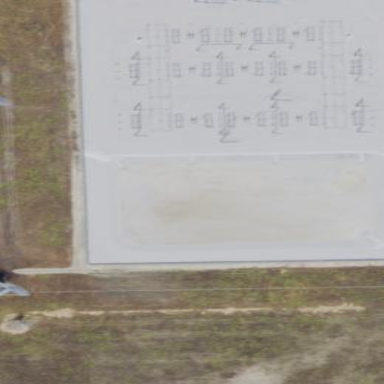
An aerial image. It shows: Transmission-level power substation.